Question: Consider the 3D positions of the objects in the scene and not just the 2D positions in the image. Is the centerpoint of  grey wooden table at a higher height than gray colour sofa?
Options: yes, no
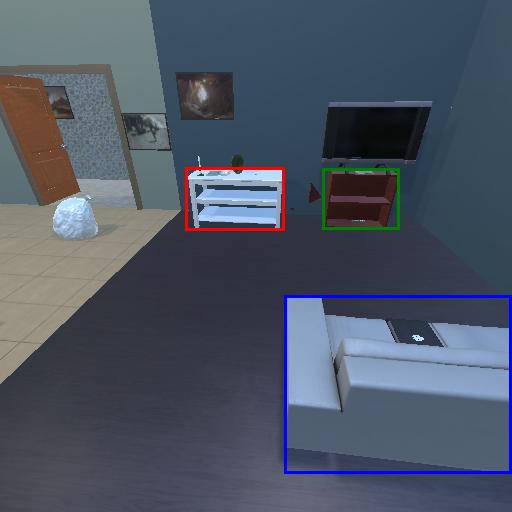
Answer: yes